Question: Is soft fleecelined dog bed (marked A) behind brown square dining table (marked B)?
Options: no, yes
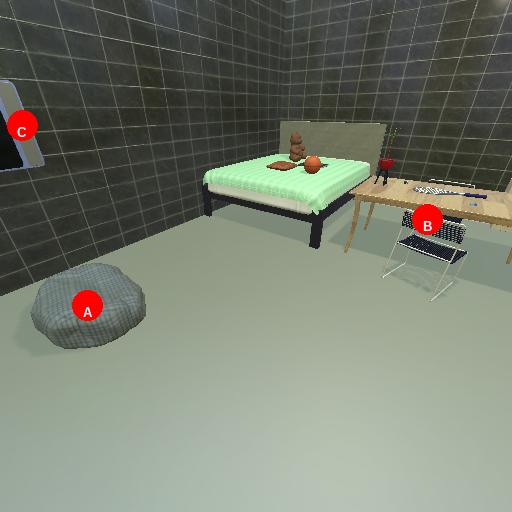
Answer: no